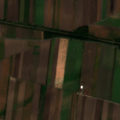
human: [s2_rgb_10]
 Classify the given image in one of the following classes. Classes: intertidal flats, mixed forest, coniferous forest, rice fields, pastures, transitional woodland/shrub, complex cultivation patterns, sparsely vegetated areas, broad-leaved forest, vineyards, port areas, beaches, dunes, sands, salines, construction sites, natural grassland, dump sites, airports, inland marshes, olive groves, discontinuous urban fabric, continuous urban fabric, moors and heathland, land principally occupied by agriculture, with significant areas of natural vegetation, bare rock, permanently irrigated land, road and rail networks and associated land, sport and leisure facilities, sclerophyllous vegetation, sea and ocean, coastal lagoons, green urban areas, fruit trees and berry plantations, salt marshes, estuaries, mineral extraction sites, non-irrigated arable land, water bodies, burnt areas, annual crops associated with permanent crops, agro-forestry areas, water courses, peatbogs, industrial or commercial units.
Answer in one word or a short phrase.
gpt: non-irrigated arable land, land principally occupied by agriculture, with significant areas of natural vegetation